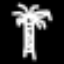
Label: palm tree